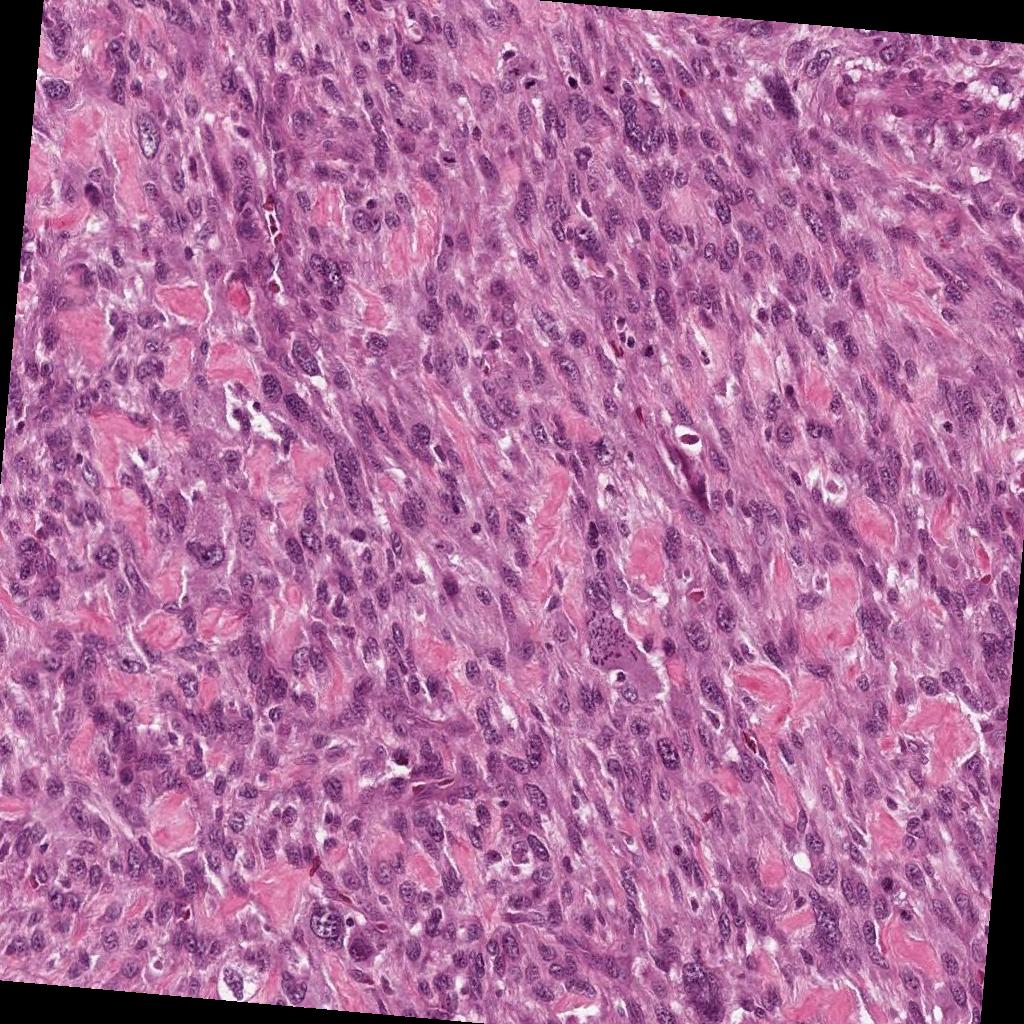
Label: Viable